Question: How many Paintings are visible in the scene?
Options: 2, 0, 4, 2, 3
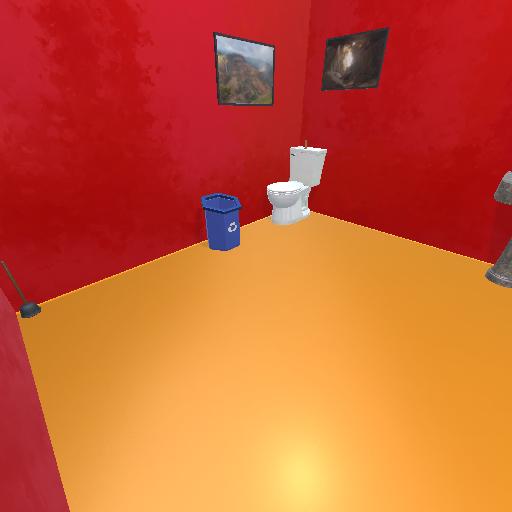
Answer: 2